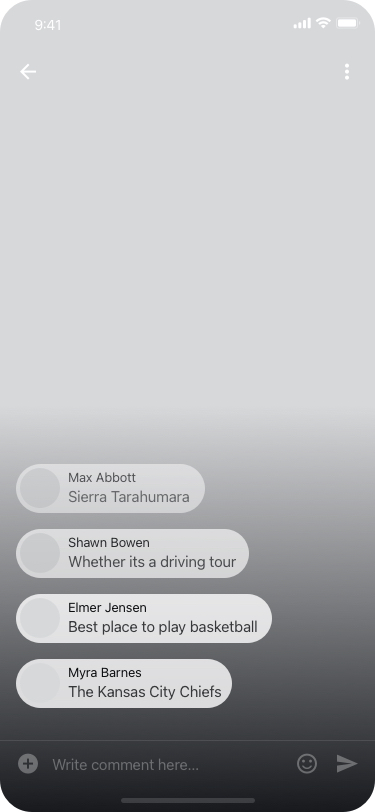
Text in this UI design:
Elmer Jensen
Best place to play basketball
Max Abbott
Sierra Tarahumara
Shawn Bowen
Whether its a driving tour
Myra Barnes
The Kansas City Chiefs
Write comment here…